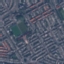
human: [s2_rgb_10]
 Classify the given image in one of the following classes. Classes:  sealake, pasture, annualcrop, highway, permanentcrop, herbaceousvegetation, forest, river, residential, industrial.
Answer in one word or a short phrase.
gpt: Residential